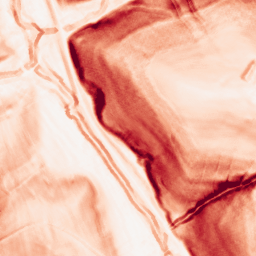
Category: morphological
Decomposition family: morphological_gradient
Decomposition parameters: size: 3
shape: diamond
Upsampling method: bspline
Upsampling parameters: scale: 2
Upsampling scale: 2